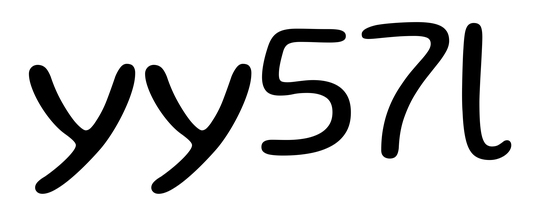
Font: Gluten_Light